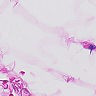
Metastatic tissue present: no